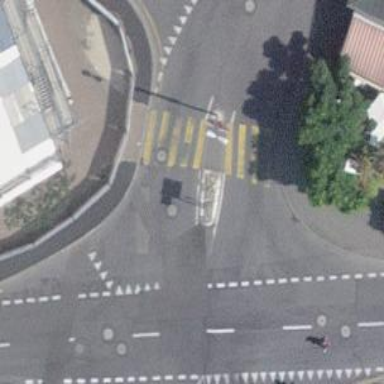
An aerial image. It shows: Unmarked zebra crossing with pedestrian island.